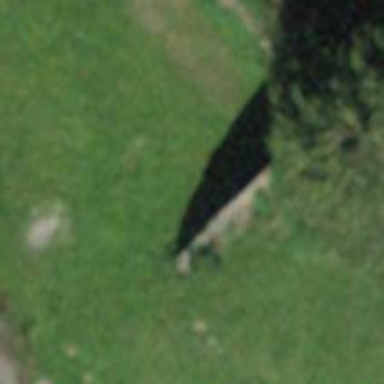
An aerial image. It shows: Abandoned railway tunnel.